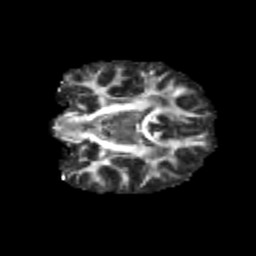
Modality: FA
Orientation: coronal
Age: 13
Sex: female
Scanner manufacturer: siemens
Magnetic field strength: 3 T
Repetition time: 3.8 s
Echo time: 0.07 s